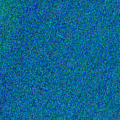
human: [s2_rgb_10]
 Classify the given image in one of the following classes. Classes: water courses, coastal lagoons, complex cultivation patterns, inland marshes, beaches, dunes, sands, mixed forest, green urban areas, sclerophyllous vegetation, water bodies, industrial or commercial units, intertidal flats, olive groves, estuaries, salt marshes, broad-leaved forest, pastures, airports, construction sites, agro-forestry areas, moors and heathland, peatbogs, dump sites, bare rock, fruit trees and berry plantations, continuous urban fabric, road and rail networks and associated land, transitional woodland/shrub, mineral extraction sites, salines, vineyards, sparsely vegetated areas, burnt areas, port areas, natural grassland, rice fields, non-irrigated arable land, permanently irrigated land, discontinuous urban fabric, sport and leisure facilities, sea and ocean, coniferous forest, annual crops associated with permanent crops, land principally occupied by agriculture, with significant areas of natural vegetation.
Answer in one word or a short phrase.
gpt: sea and ocean